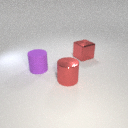
large red metal cube behind large purple rubber cylinder